Question: <URL>
Based on the answer of @ARUn BErtiL I was able to create something.
The problem is it doensn't look good, I can't get rid of the background color. Using no shadow is an option, but using a static single-color background is not.
So how do I make it transparent?

Or is there another way? I know CSS3 can use images in the border, but I prefer CSS-code without images.
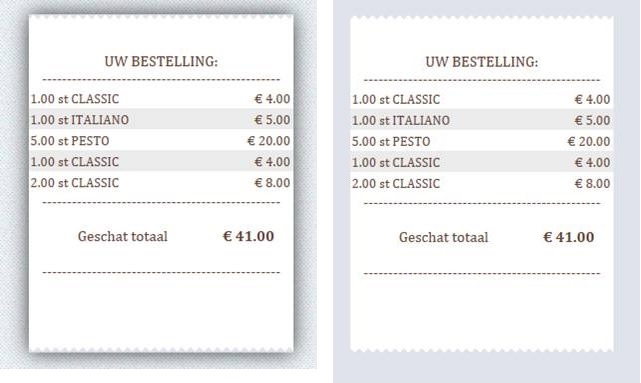
Answer: There are several ways to achieve this (including JS and SVG solutions). However I think the easiest solution using pure CSS is using some pseudo-elements (to render the jagged edges) in combination with 'linear-gradient' and multi-backgrounds feature. Here is the demo code:
'''
div {
width:200px;
height:250px;
background:white;
position:relative;
margin-top:25px;
}
div:before, div:after {
content:'';
width:100%;
height:5px;
position:absolute;
bottom:100%;
left:0;
background-image: linear-gradient(135deg, transparent 66%, white 67%),
linear-gradient(45deg, white 33%, gray 34%, transparent 44%);
background-position: -5px 0;
background-size: 10px 100%;
background-repeat:repeat-x;
}
div:after {
top:100%;
bottom:auto;
background-image: linear-gradient(135deg, white 33%, gray 34%, transparent 44%),
linear-gradient(45deg, transparent 66%, white 67%);
}
body {
background:url(http://placekitten.com/800/600);
}
'''
## Demo.